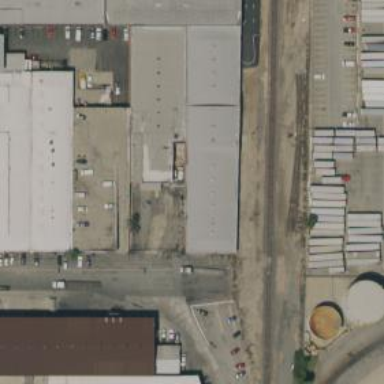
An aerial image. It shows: Industrial building.